Interaction volume radius: 10 \u00c5
Interaction volume height: 25 \u00c5
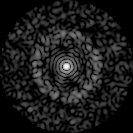
Disorder parameter: 0.8363